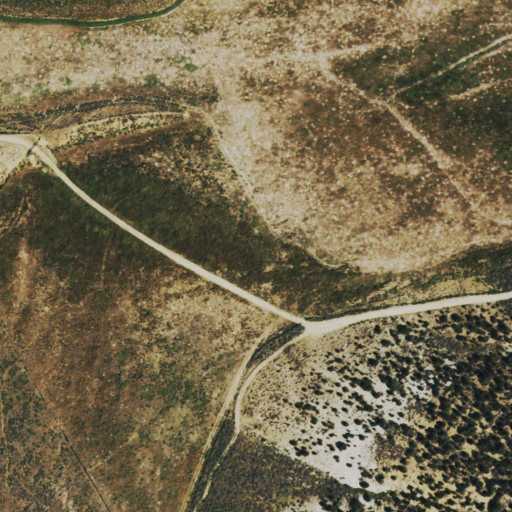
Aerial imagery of valley in Colorado named Wagonroad Gulch containing shrub, pasture, open development, and evergreen forest